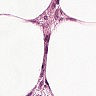
Metastatic tissue present: yes